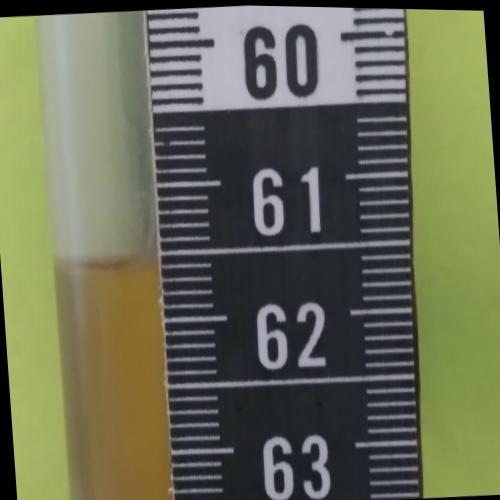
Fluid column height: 61.6 cm